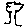
Label: tree